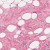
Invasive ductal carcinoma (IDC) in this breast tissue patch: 1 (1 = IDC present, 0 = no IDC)